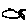
Label: fish